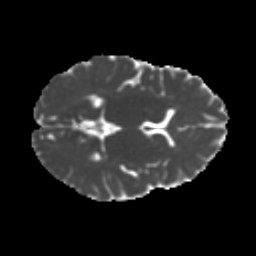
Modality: MD
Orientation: axial
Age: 22
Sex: female
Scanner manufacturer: ge
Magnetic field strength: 3 T
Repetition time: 7.8 s
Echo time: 0.0607 s